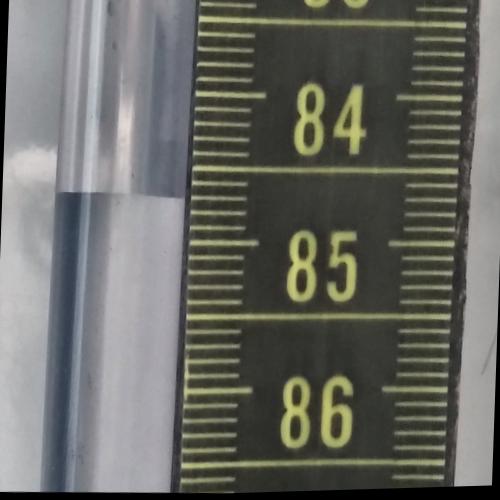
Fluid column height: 84.7 cm